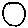
Label: moon